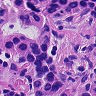
Metastatic tissue present: yes